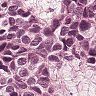
Metastatic tissue present: yes